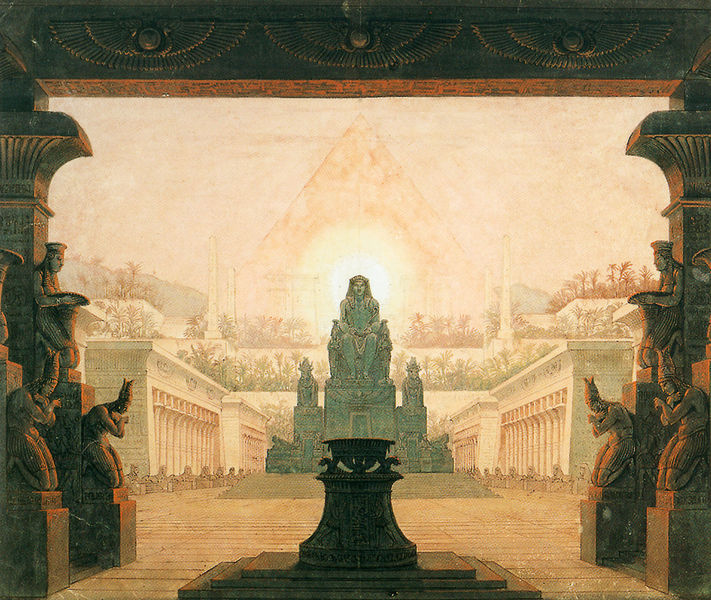
Titel: Zauberflöte, XII. Dekoration
Künstler: Karl Friedrich Schinkel
Institution: Berlin, Staatliche Museen, Kupferstichkabinett
Schlagwörter: gemälde, bäume, orange, säulen, rot, öl, acryl, altar, skulpturen, statuen, götter, palmen, tempel, pyramide, ägypten, stauten, ägyten